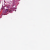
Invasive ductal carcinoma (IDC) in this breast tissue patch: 0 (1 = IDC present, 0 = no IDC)